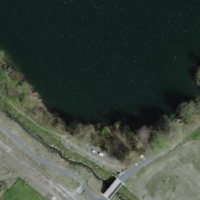
EUNIS habitat code: 14
Species observed at this site:
Euonymus europaeus